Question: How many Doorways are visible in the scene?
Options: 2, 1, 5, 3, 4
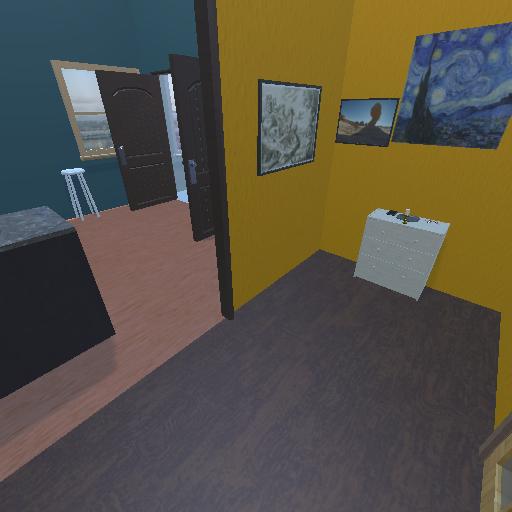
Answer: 2